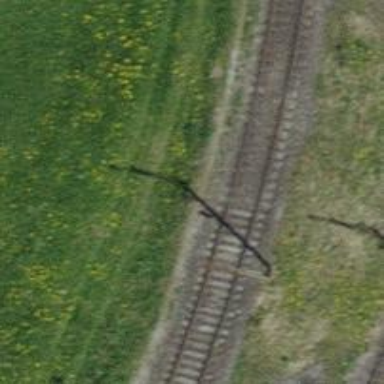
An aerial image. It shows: Railway spur service.